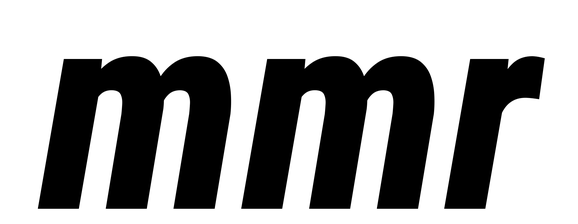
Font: Roboto-Italic_Condensed_ExtraBold_Italic